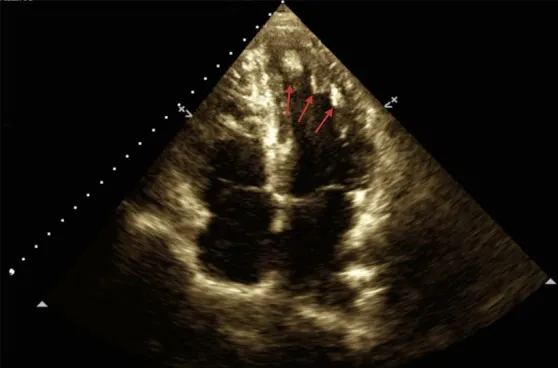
Two-dimensional echocardiography of the patient, showing an apical four-chamber view. The red arrows indicate several homogeneous masses with well-defined borders, retractile and without pedicles, affecting the entire interventricular septum and apical region. The largest mass, located closer to the interventricular septum, measures approximately 14 mm x 11 mm.
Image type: radiology (ultrasound)